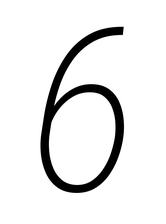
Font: Roboto-Italic_Condensed_ExtraLight_Italic